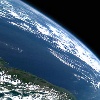
Label: water